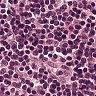
Metastatic tissue present: no